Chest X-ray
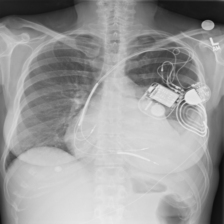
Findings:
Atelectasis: negative
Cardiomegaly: positive
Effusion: positive
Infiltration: negative
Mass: negative
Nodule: negative
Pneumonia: negative
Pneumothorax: negative
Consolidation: negative
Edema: negative
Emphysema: negative
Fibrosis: negative
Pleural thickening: negative
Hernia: negative